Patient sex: F
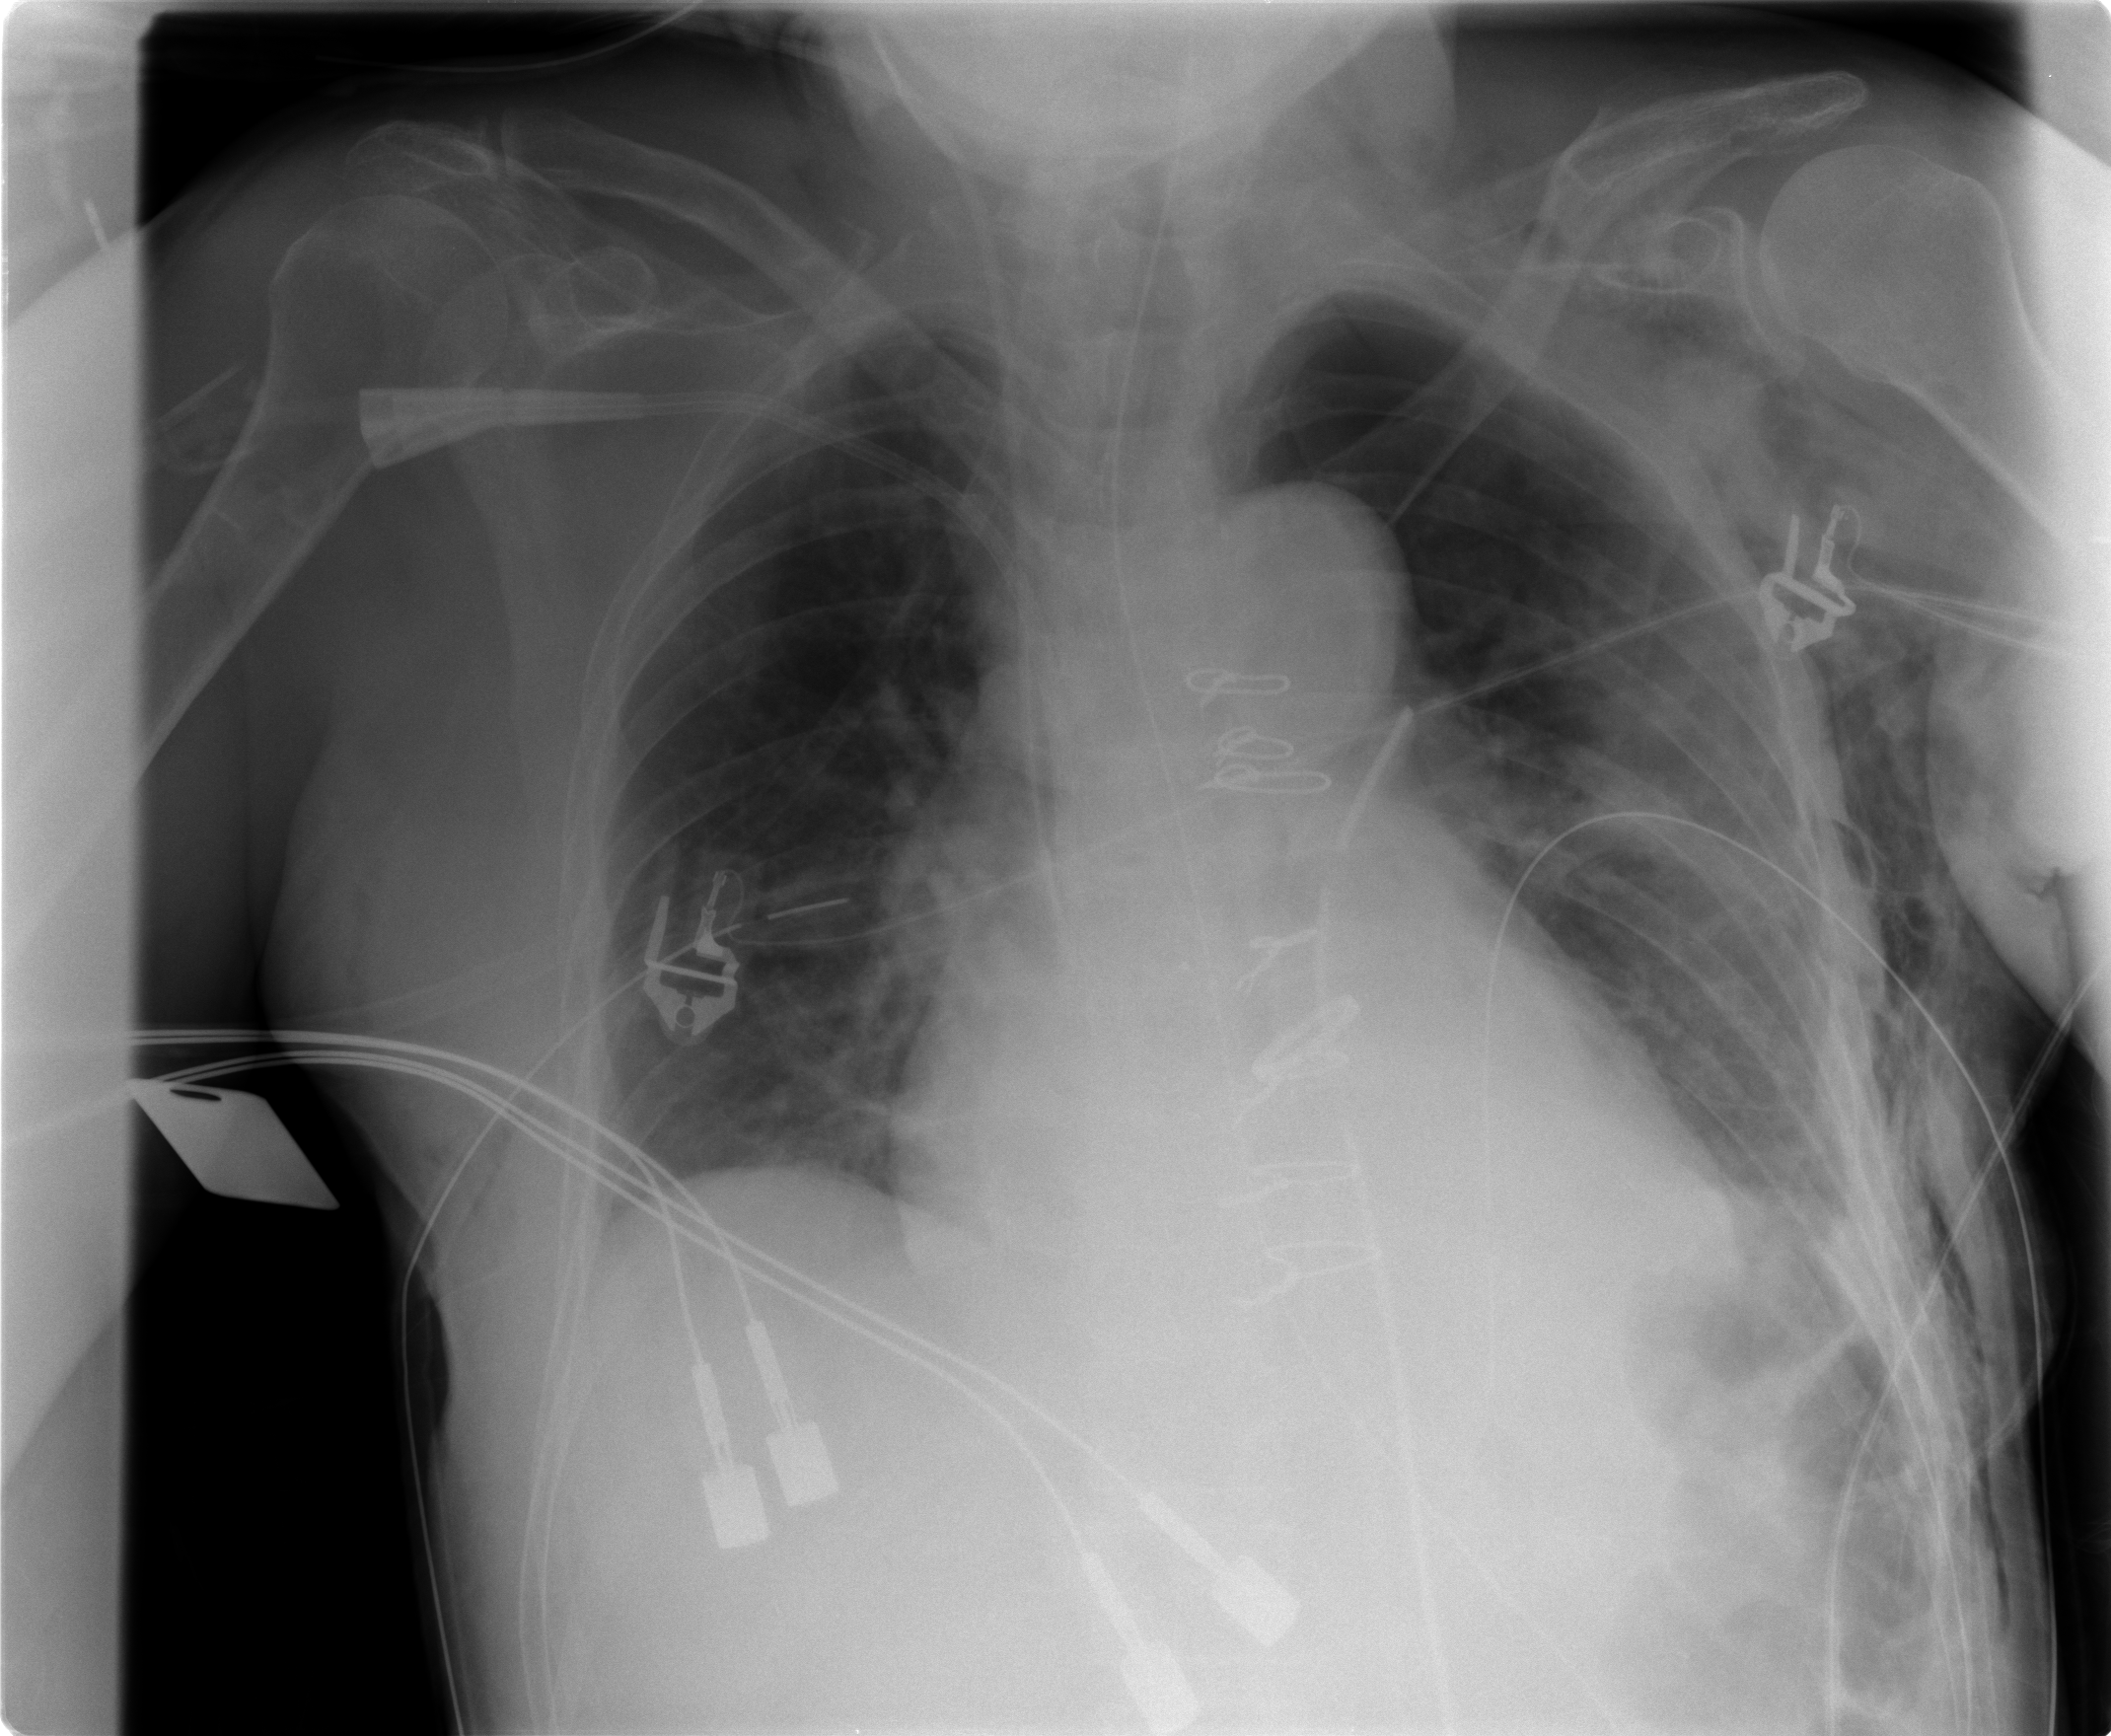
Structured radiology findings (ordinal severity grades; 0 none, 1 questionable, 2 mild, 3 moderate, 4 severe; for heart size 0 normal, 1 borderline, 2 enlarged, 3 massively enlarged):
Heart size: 2
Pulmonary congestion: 0
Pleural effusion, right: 0
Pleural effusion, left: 2
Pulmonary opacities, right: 0
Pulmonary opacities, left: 0
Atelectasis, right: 0
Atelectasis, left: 2